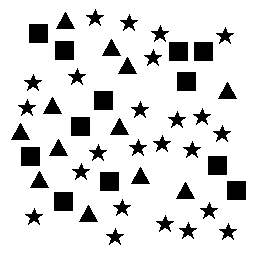
Squares: 12
Triangles: 12
Stars: 24
Total shapes: 48